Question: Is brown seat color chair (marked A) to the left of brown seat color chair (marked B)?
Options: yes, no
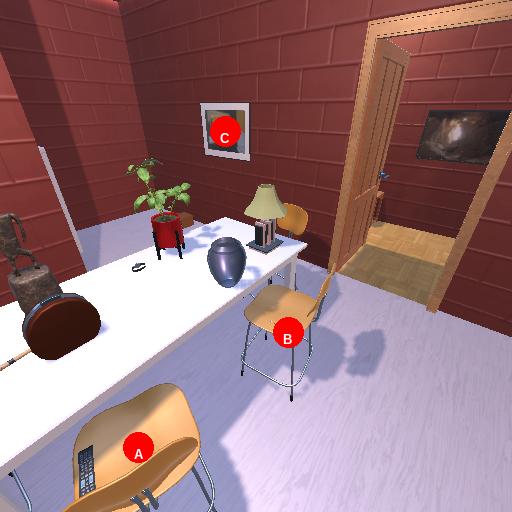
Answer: yes